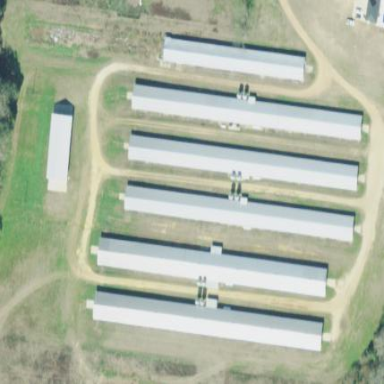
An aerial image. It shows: Poultry farmyard is depicted in the image.